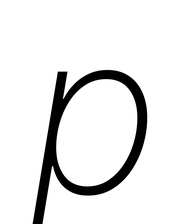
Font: Inter-Italic_ExtraLight_Italic